Brain MRI, t2w sequence, axial 2D slice.
Patient: age 53, sex F, weight 90 kg, height 1.9 m
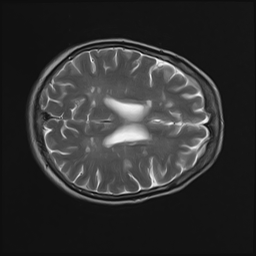